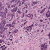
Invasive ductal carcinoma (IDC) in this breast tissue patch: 1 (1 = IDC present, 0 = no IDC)